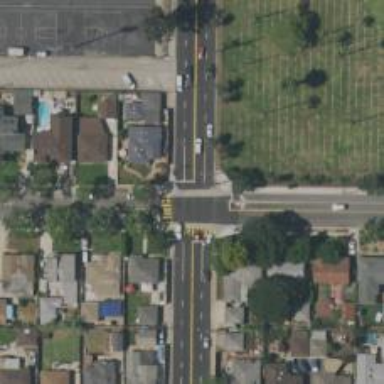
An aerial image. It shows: Secondary road with asphalt surface and sidewalk on the left.